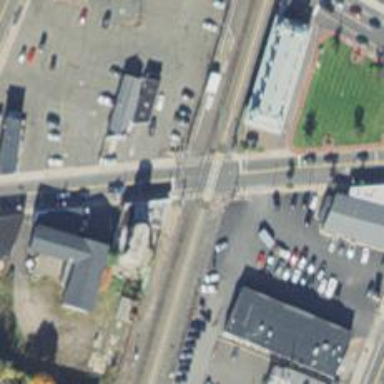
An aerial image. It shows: Railway crossing.